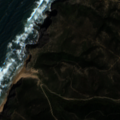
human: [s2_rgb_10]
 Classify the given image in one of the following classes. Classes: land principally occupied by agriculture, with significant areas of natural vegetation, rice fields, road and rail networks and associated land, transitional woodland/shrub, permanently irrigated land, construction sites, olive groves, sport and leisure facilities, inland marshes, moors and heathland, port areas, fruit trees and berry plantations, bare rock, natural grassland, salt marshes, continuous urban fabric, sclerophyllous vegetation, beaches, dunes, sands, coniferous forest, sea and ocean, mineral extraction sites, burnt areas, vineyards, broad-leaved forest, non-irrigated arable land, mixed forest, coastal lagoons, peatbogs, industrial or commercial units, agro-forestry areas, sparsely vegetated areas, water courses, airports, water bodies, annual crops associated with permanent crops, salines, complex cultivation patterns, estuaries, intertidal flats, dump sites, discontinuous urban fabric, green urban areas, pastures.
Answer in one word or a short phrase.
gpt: coniferous forest, sclerophyllous vegetation, beaches, dunes, sands, sea and ocean